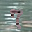
Label: 7